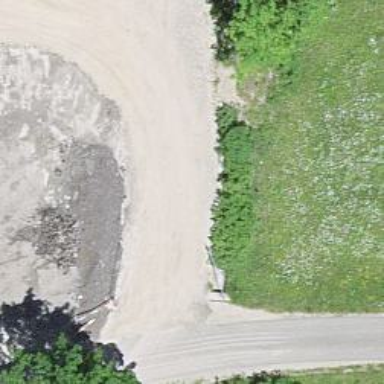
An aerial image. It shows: Culvert tunnel.